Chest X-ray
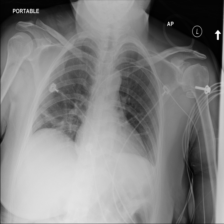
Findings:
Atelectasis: positive
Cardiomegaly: negative
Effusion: positive
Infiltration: positive
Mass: negative
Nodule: negative
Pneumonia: negative
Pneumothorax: negative
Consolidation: negative
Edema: negative
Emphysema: negative
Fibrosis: negative
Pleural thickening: negative
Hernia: negative